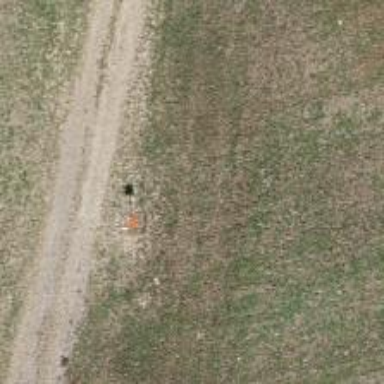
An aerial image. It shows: Pole with roof-covered pipeline marker.